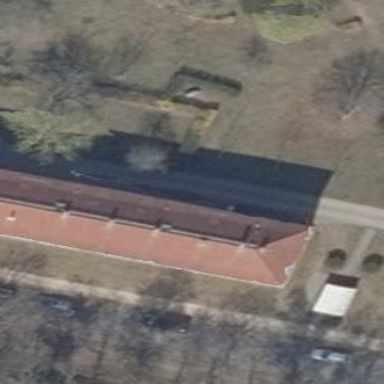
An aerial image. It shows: Hipped roof on apartment building.